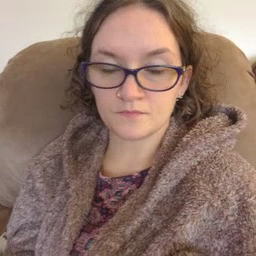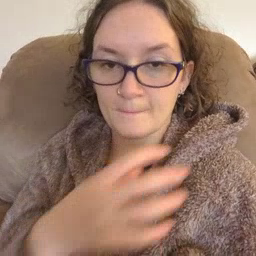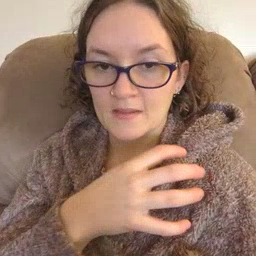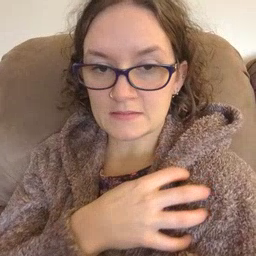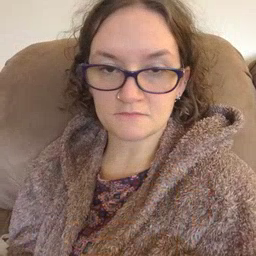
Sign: police